Question: I am trying to scroll to the beginning of my UITextView after the user is done editing. This works fine:
'''
[textView scrollRangeToVisible:NSMakeRange(0, 0)];
'''
However, I get a different result if the user scrolls to the very top; if the user scrolls to the top, the UITextView has a nice padding. If I do it programatically, it doesn't. I attached a screenshot to clarify this.
How would I achieve the same thing programatically, i.e. that there won't be a difference if the user scrolls to the top of the app?
Would I need to do something with scrollRectToVisible? [textView scrollRectToVisible:CGRectMake(0, 0, 0, 0) animated:YES]; did not work, though... but perhaps I'm sending the wrong parameters.

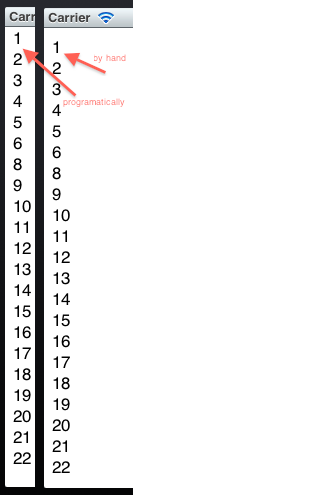
Answer: This may be stupid, but have you tried using a negative y value, like
'''
[textView scrollRectToVisible:CGRectMake(0, -1, 0, 0) animated:YES];
'''
? I have no if this works though. Also, I'm not sure if it works properly for a rect of zero width and size, so I'd rather use
'''
[textView scrollRectToVisible:CGRectMake(0, -1, 1, 1) animated:YES];
'''